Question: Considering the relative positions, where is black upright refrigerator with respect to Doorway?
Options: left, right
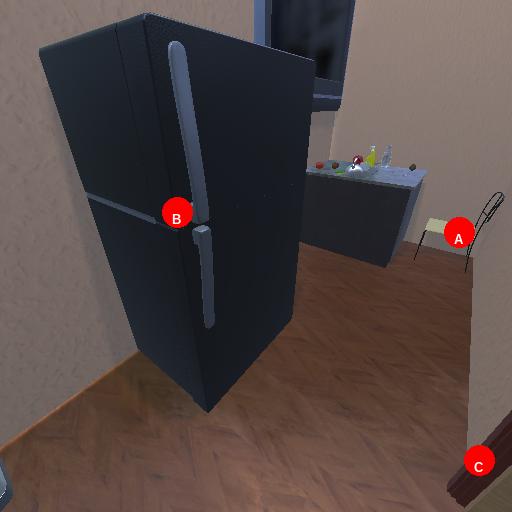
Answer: left